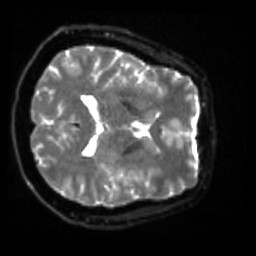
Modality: sbref
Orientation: axial
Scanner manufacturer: siemens
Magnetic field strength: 3 T
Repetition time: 4 s
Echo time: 0.0594 s